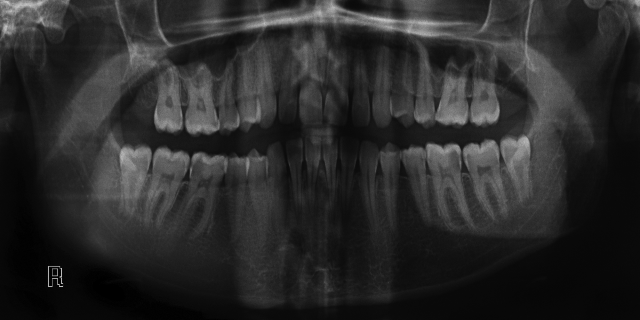
adult